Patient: sex F, age 76
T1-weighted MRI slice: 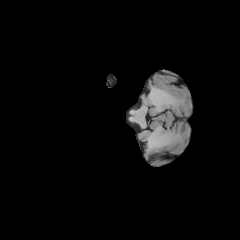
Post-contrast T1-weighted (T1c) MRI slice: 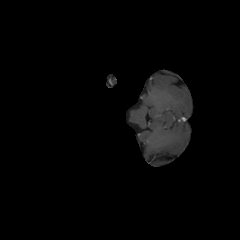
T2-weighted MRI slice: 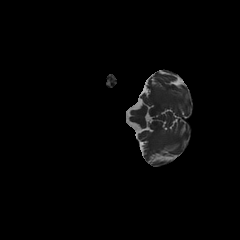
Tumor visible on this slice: no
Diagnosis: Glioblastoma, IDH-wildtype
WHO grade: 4